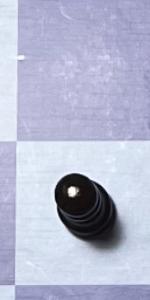
Label: Pawn_Black